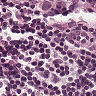
Metastatic tissue present: yes